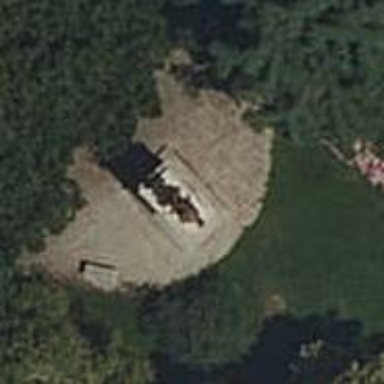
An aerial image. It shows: Memorial statue of historic significance.